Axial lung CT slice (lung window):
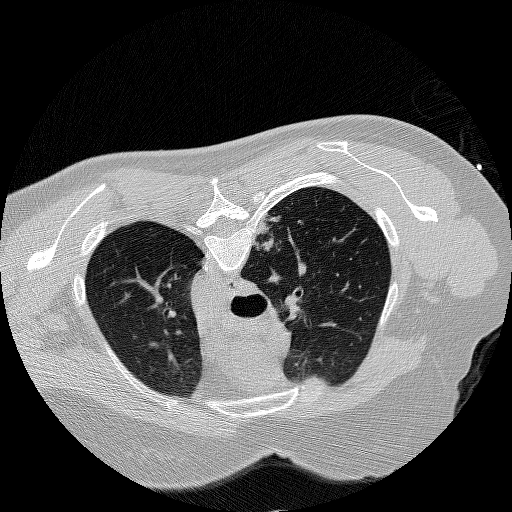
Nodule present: yes
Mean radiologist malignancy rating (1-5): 5